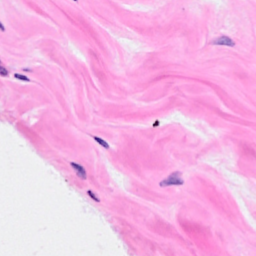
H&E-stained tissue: Breast